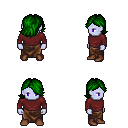
a pixel art fantasy rpg character, male body template, dark elf, purple skin, maroon long-sleeve shirt, robe skirt, green swoop hairstyle, brown shoes, four views (front, back, left, right), 2x2 character sprite sheet, small pixel art, hard edges, no anti-aliasing